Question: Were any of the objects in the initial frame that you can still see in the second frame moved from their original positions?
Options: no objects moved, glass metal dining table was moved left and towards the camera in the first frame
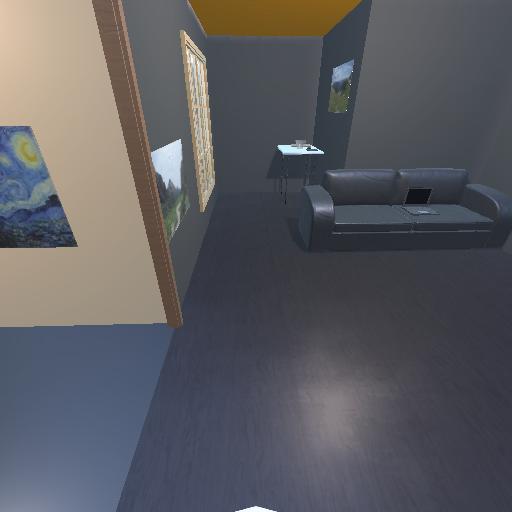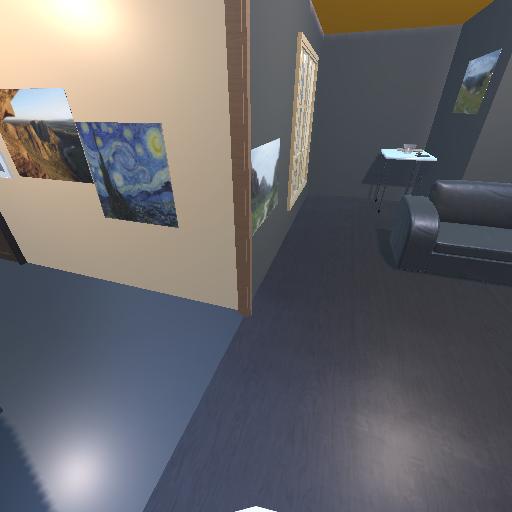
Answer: no objects moved